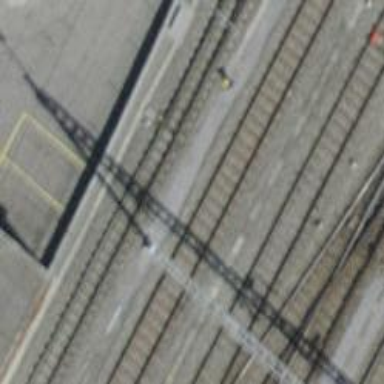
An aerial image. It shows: Railway switch.